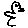
Label: bird